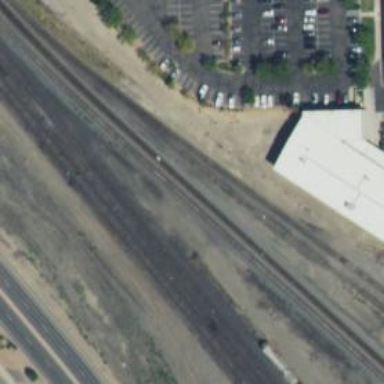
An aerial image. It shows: Railway siding for service.